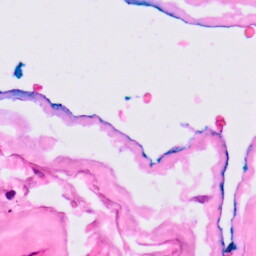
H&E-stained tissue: Lung